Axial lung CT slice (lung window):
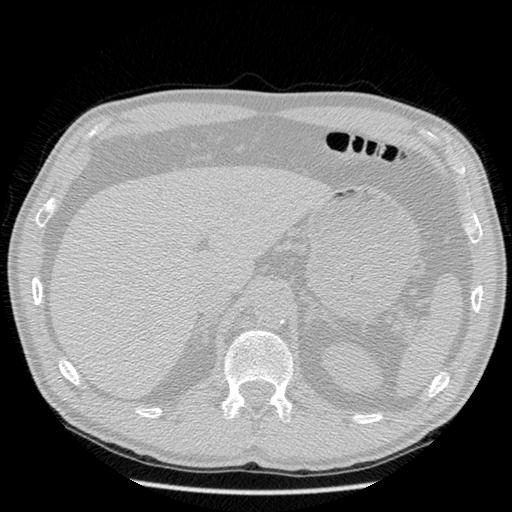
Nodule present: no